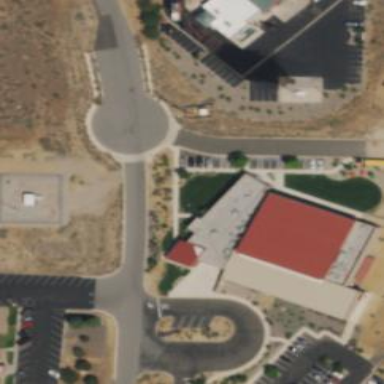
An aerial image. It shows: School building.